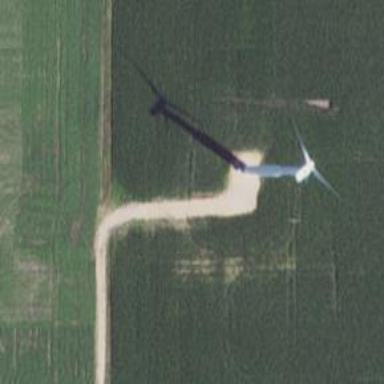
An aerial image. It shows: Wind generator powered by wind turbine.